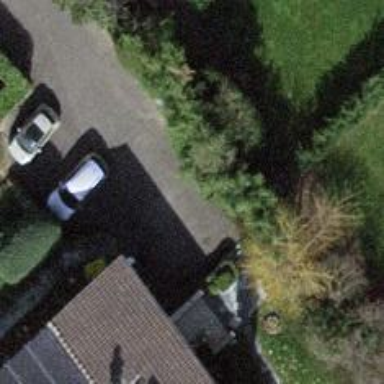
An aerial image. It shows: Hedge barrier.